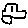
Label: car